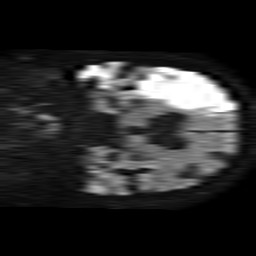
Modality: TRACE
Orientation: coronal
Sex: female
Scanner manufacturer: philips
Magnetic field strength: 1.5 T
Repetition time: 4.6 s
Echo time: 0.08517 s